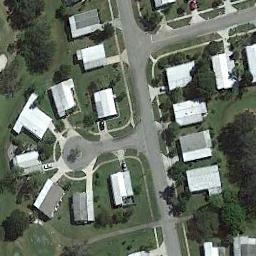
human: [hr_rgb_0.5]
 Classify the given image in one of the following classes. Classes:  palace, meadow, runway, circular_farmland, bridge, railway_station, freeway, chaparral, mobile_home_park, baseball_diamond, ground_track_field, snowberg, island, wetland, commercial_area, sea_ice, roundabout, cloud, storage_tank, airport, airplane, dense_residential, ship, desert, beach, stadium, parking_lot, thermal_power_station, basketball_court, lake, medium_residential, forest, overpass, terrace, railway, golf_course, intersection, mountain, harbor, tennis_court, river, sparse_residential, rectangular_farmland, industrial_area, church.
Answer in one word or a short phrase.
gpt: mobile_home_park